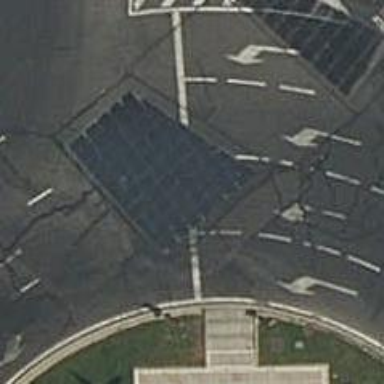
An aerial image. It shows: Primary road with asphalt surface. The road features circular junction and does not have sidewalk.